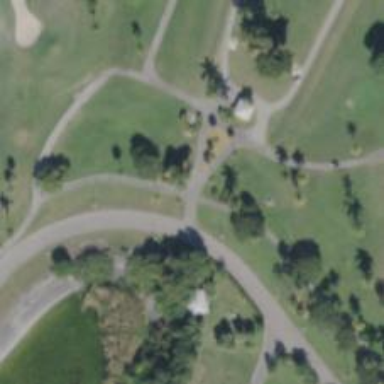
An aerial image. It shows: Path designated for golf carts.